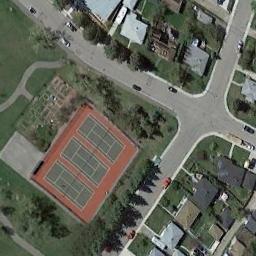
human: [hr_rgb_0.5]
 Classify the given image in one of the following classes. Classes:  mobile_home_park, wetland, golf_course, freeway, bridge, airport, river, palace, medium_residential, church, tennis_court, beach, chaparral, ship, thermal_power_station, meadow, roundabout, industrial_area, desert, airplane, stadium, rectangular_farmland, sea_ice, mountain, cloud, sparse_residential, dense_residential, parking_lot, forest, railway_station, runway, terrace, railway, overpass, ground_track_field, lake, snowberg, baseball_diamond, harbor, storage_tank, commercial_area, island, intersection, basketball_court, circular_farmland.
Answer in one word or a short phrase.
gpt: tennis_court